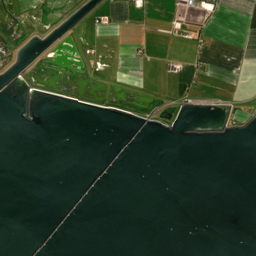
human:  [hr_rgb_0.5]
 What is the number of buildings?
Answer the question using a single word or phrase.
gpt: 119

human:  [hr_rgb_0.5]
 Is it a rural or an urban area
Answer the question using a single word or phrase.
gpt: rural

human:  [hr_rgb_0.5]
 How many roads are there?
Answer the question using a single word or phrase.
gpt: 71

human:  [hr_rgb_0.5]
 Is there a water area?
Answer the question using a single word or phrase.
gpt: yes

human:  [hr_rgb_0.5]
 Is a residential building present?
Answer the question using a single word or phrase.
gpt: yes

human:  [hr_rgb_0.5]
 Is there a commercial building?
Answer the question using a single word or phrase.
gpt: yes

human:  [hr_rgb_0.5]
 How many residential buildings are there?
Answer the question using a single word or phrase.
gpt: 57

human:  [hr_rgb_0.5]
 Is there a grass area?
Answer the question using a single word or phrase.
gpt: yes

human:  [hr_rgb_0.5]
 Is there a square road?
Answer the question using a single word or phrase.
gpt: no

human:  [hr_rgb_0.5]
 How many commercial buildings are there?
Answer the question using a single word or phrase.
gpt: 3

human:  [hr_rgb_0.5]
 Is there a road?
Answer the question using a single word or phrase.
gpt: yes

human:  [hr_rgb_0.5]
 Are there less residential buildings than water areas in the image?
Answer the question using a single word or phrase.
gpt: no

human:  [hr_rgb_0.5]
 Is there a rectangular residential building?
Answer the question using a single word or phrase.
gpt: yes

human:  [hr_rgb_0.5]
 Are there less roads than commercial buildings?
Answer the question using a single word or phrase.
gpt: no

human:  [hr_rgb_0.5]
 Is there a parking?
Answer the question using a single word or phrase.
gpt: yes

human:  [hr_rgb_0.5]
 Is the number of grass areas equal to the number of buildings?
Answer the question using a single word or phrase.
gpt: no

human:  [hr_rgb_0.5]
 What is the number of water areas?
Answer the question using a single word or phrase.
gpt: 33

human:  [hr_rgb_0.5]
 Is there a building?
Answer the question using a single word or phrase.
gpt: yes

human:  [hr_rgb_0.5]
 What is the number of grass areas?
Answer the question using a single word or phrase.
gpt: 42

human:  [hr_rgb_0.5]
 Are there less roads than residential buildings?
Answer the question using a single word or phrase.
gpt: no

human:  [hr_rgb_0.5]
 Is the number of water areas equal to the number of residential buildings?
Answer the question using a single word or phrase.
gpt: no

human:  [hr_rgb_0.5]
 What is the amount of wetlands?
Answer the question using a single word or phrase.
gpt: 5

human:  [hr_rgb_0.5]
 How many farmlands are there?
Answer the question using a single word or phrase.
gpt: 15

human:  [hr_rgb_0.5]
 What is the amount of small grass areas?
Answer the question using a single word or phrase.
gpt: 8

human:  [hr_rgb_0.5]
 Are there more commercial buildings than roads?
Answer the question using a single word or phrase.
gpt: no

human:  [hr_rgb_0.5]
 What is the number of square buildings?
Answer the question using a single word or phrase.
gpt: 0

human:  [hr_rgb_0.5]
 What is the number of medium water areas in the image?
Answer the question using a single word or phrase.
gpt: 8

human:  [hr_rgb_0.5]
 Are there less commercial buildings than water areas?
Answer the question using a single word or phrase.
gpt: yes

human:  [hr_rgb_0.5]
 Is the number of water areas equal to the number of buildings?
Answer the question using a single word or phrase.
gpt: no

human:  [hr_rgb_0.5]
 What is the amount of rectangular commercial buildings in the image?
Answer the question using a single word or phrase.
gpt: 2

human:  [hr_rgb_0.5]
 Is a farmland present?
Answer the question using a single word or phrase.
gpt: yes

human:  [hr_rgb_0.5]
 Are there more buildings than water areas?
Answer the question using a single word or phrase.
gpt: yes

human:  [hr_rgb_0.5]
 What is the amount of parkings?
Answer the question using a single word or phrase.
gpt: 5

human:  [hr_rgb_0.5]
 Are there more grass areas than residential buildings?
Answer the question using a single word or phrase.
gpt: no

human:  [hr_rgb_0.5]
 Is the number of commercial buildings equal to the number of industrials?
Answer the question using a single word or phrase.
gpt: no

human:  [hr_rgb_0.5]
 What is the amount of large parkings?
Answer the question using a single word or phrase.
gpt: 1

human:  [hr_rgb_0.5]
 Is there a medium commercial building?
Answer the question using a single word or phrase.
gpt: yes

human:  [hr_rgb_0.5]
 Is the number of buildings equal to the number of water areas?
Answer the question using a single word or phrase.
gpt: no

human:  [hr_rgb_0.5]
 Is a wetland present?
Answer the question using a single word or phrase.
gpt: yes

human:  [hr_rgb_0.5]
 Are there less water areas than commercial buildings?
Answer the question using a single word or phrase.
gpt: no

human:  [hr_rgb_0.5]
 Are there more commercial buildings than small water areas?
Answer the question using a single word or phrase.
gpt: no

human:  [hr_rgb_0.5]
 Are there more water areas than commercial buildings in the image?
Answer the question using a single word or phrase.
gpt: yes

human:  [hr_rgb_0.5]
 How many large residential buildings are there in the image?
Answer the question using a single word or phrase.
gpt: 0

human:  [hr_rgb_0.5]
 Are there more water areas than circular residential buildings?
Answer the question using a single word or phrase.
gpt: yes

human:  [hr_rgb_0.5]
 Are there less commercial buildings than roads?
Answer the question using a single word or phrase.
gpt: yes

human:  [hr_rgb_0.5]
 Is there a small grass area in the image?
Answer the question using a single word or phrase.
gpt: yes

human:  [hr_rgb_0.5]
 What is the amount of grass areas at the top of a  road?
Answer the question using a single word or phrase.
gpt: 42

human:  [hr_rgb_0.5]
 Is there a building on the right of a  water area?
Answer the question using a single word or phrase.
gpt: yes

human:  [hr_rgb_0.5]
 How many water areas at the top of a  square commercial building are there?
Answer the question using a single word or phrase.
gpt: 0

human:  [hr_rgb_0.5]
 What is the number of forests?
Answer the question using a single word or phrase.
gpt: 5

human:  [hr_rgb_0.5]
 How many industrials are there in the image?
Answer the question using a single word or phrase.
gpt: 1

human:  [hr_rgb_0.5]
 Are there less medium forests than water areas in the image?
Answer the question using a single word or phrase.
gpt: yes

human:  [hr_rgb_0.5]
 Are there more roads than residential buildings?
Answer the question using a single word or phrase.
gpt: yes

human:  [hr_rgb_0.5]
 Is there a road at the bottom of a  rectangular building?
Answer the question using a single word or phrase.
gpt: yes

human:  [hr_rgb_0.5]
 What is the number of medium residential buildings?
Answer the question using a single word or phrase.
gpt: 1

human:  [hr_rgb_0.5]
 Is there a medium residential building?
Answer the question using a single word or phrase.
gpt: yes

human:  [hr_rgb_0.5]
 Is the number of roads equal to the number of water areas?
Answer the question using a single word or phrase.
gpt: no

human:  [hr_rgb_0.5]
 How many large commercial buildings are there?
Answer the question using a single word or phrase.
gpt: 0

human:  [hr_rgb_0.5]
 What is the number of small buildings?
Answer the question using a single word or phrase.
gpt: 116

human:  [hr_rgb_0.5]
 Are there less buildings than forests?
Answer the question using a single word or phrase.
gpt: no

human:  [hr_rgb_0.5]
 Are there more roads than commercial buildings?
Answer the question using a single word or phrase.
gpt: yes

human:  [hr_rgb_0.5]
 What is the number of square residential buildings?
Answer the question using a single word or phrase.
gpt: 0

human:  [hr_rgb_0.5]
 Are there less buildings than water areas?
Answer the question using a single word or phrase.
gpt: no

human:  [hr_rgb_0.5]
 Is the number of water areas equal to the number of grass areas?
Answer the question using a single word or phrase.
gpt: no